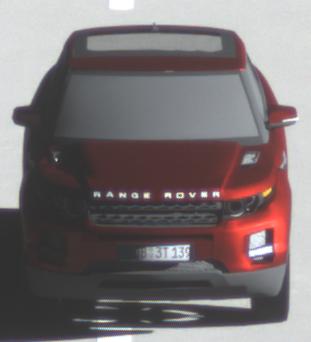
Make: Land Rover
Model: Range Rover Evoque 2.0 Si4
Detailed model: Range Rover Evoque (I)
Model produced from: 2011/08
Model produced until: 2013/11
Doors: 5
Color: red
Road condition: dry road
Daytime: morning or afternoon
Contrast: high contrast